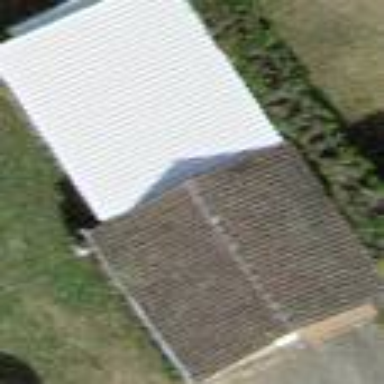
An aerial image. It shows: Garage building.